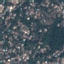
Land use / land cover: Residential